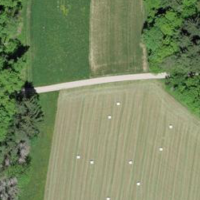
EUNIS habitat code: 52
Species observed at this site:
Regulus regulus
Fringilla coelebs